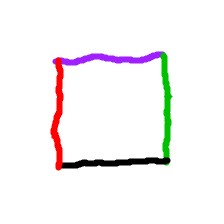
Shape: square